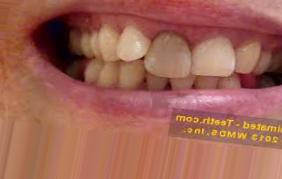
Condition: Tooth Discoloration